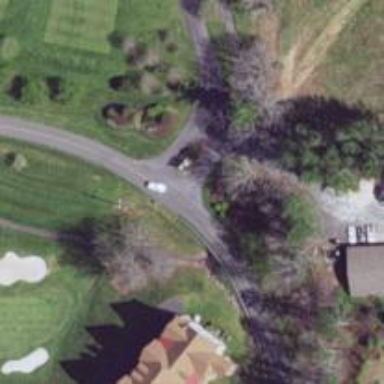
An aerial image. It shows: Footway that serves as golf path.